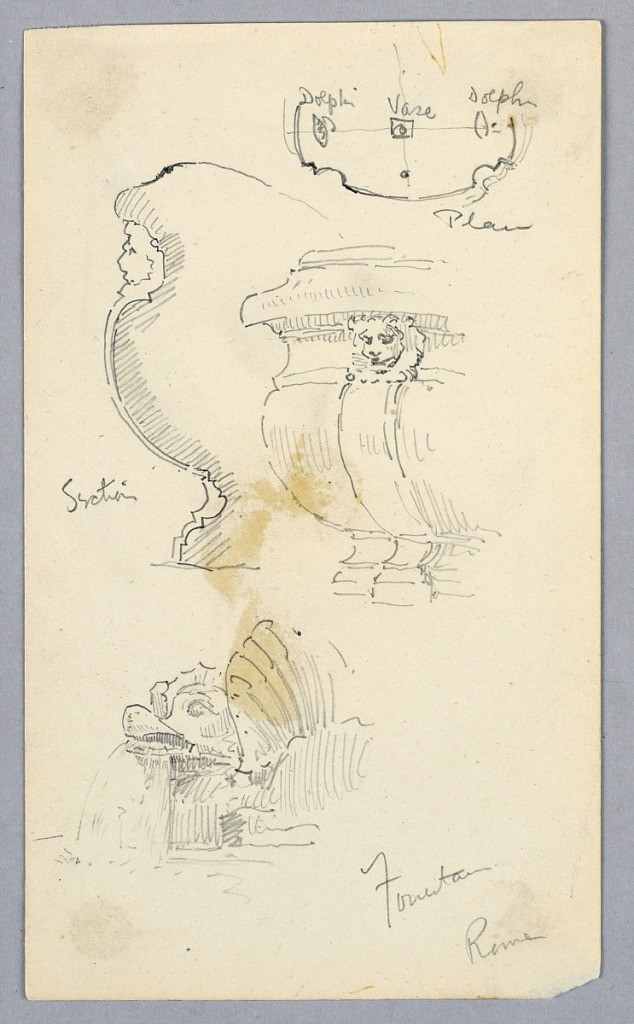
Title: Sketches of a Fountain in Rome
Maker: Arnold William Brunner, American, 1857–1925
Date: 1881
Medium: Graphite on paper
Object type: Drawing
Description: Upper right, the plan. Center, profile and base of vase, both have lion face on neck; spout in the shape of a fish, with water coming out of mouth.